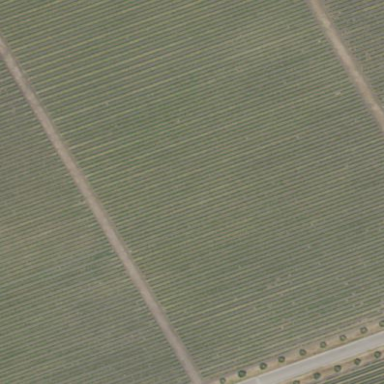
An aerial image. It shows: Vineyard with grape crops.